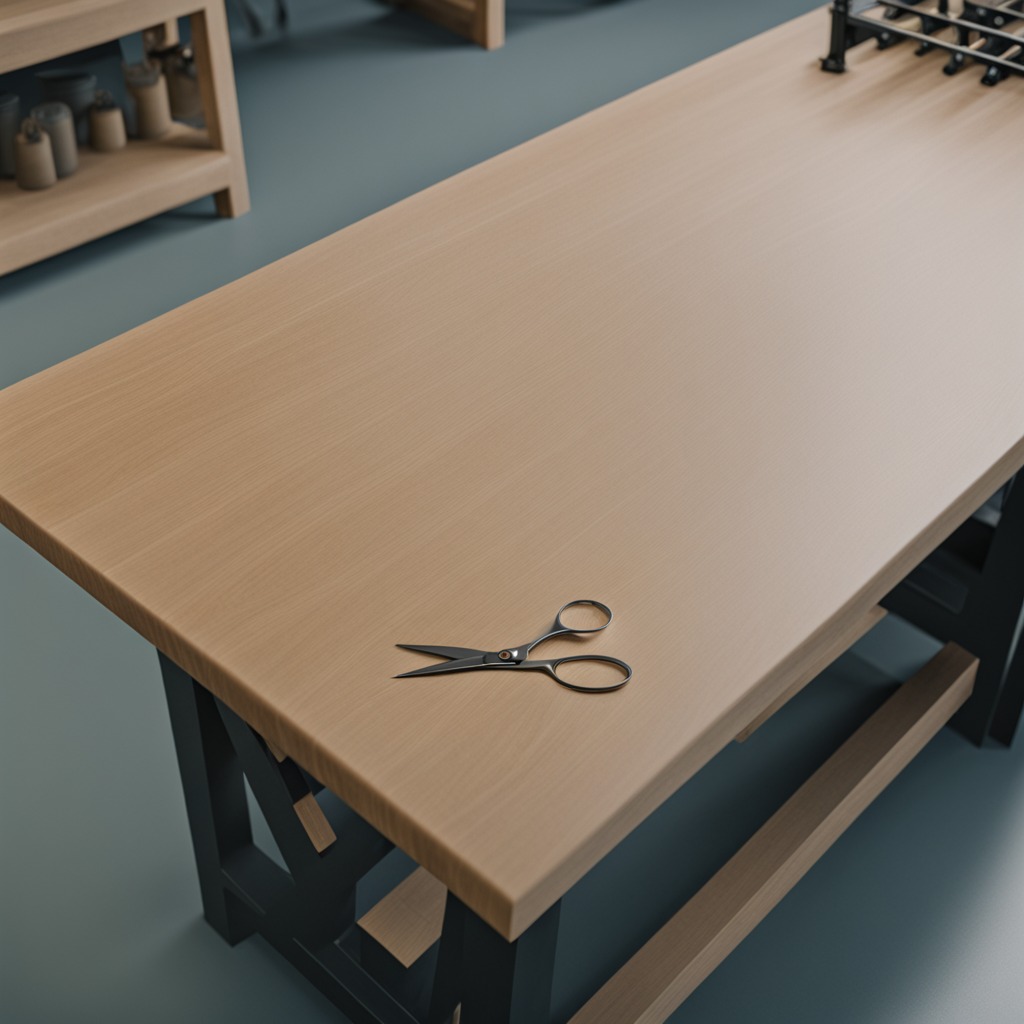
A scissor is lying on the workbench inside a coastal fishing gear workshop.